Interaction volume radius: 10 \u00c5
Interaction volume height: 15 \u00c5
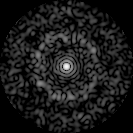
Disorder parameter: 0.8274